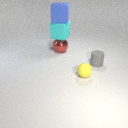
small gray rubber cylinder to the right of small yellow rubber sphere